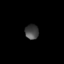
Tissue: lung
Cell type: Epithelial cells
Senescence score: 0.1983
Nuclear area (px): 197
Mean DAPI intensity: 68.731